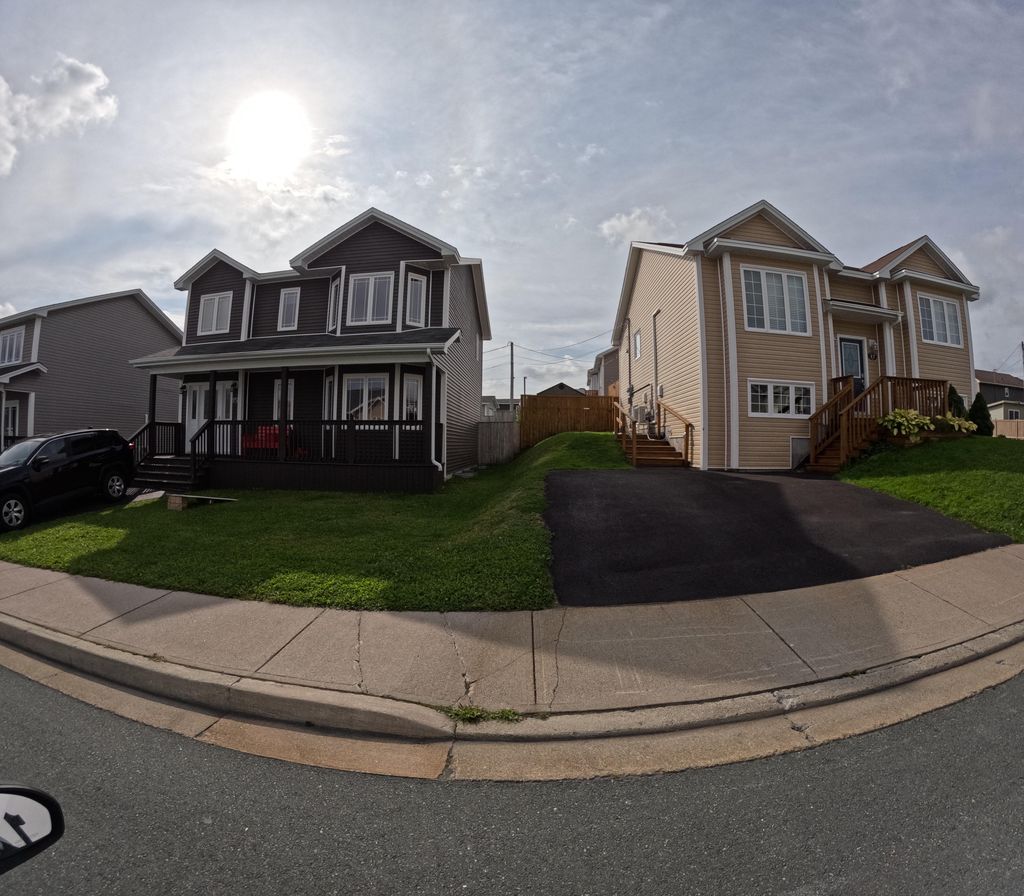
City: st_johns